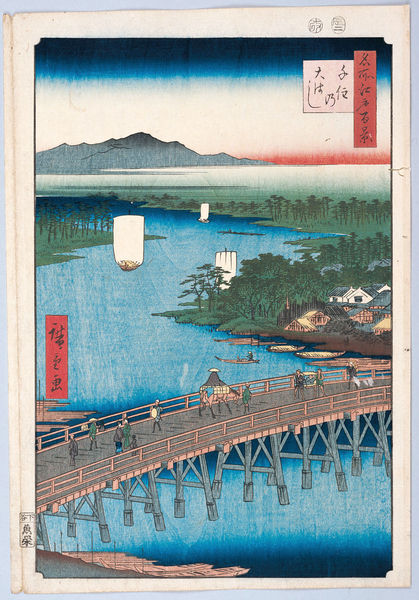
Titel: 100 berühmte Ansichten von Edo
Künstler: Utagawa Hiroshige
Schlagwörter: berg, blau, himmel, wasser, weiß, bäume, fluss, grün, landschaft, menschen, see, ufer, braun, bunt, grau, holz, haus, rot, leute, horizont, häuser, weite, brücke, gewässer, wald, boot, boote, genre, farbig, japan, schiff, schiffe, schrift, segel, segelboot, segelschiffe, ort, segelschiff, berge, gebirge, dorf, graphik, sonnenuntergang, geländer, japanisch, schriftzeichen, segelboote, buch, druck, asiatisch, stempel, chinesisch, pergament, siedlung, flaggen, farbholzschnitt, alltagsszene, holzbrücke, häser, asia, spruchbänder, holzkonstruktion, edo, japanpapier, #schrift, stützpfosten